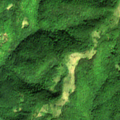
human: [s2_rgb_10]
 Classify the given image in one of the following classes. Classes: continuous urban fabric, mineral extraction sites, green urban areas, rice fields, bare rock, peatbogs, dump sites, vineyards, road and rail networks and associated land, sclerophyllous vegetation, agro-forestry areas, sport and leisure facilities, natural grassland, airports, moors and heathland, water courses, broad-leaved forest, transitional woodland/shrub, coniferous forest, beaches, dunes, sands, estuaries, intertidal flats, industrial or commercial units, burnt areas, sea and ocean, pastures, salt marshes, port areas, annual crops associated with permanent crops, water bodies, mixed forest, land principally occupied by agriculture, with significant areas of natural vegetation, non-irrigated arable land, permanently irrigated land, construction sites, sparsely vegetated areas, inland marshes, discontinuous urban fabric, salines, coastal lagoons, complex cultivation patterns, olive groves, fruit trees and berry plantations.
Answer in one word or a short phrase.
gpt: land principally occupied by agriculture, with significant areas of natural vegetation, broad-leaved forest, natural grassland